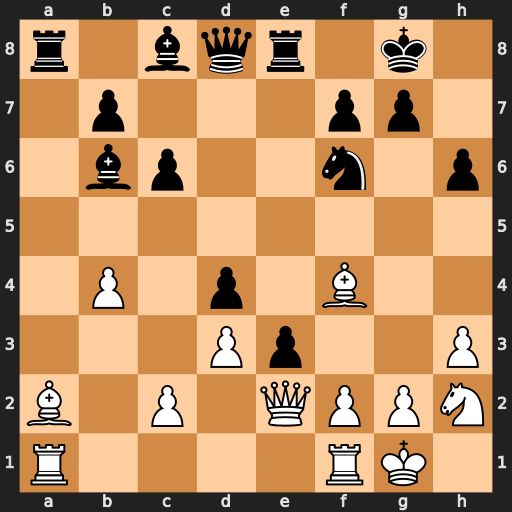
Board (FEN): r1bqr1k1/1p3pp1/1bp2n1p/8/1P1p1B2/3Pp2P/B1P1QPPN/R4RK1
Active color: w
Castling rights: -
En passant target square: -
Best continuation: Bxf7+ Kxf7 Rxa8